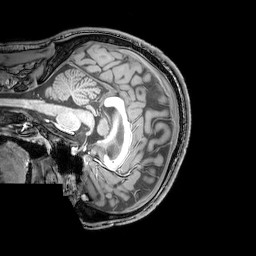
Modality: T1w
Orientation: sagittal
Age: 22
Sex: male
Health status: healthy
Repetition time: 0.081 s
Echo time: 0.037 s